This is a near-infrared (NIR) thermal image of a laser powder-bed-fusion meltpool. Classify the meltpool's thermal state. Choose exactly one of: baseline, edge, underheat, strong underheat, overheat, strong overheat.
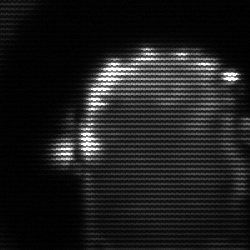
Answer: baseline